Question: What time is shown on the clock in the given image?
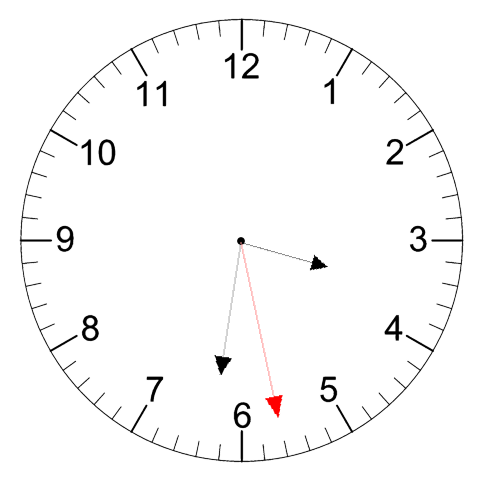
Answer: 03:31:28